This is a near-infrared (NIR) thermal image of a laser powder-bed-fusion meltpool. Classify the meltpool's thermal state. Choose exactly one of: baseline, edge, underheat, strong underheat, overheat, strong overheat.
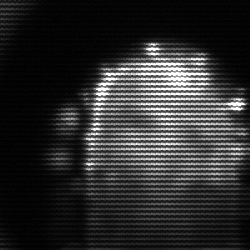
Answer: baseline